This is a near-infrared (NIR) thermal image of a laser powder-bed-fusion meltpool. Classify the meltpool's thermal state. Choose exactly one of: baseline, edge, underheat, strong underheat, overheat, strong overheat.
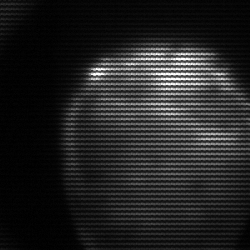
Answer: edge